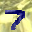
Label: 7